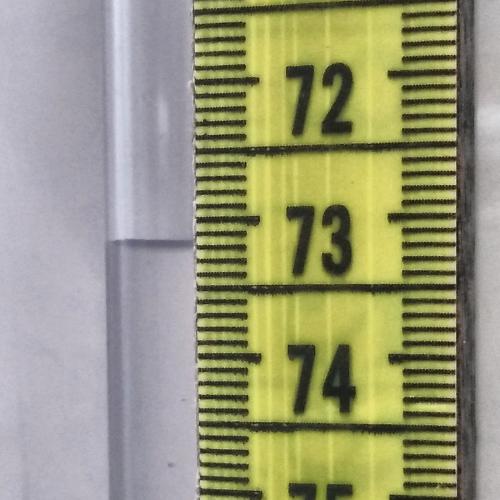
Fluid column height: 73.2 cm